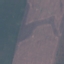
Land use / land cover class: AnnualCrop